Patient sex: M
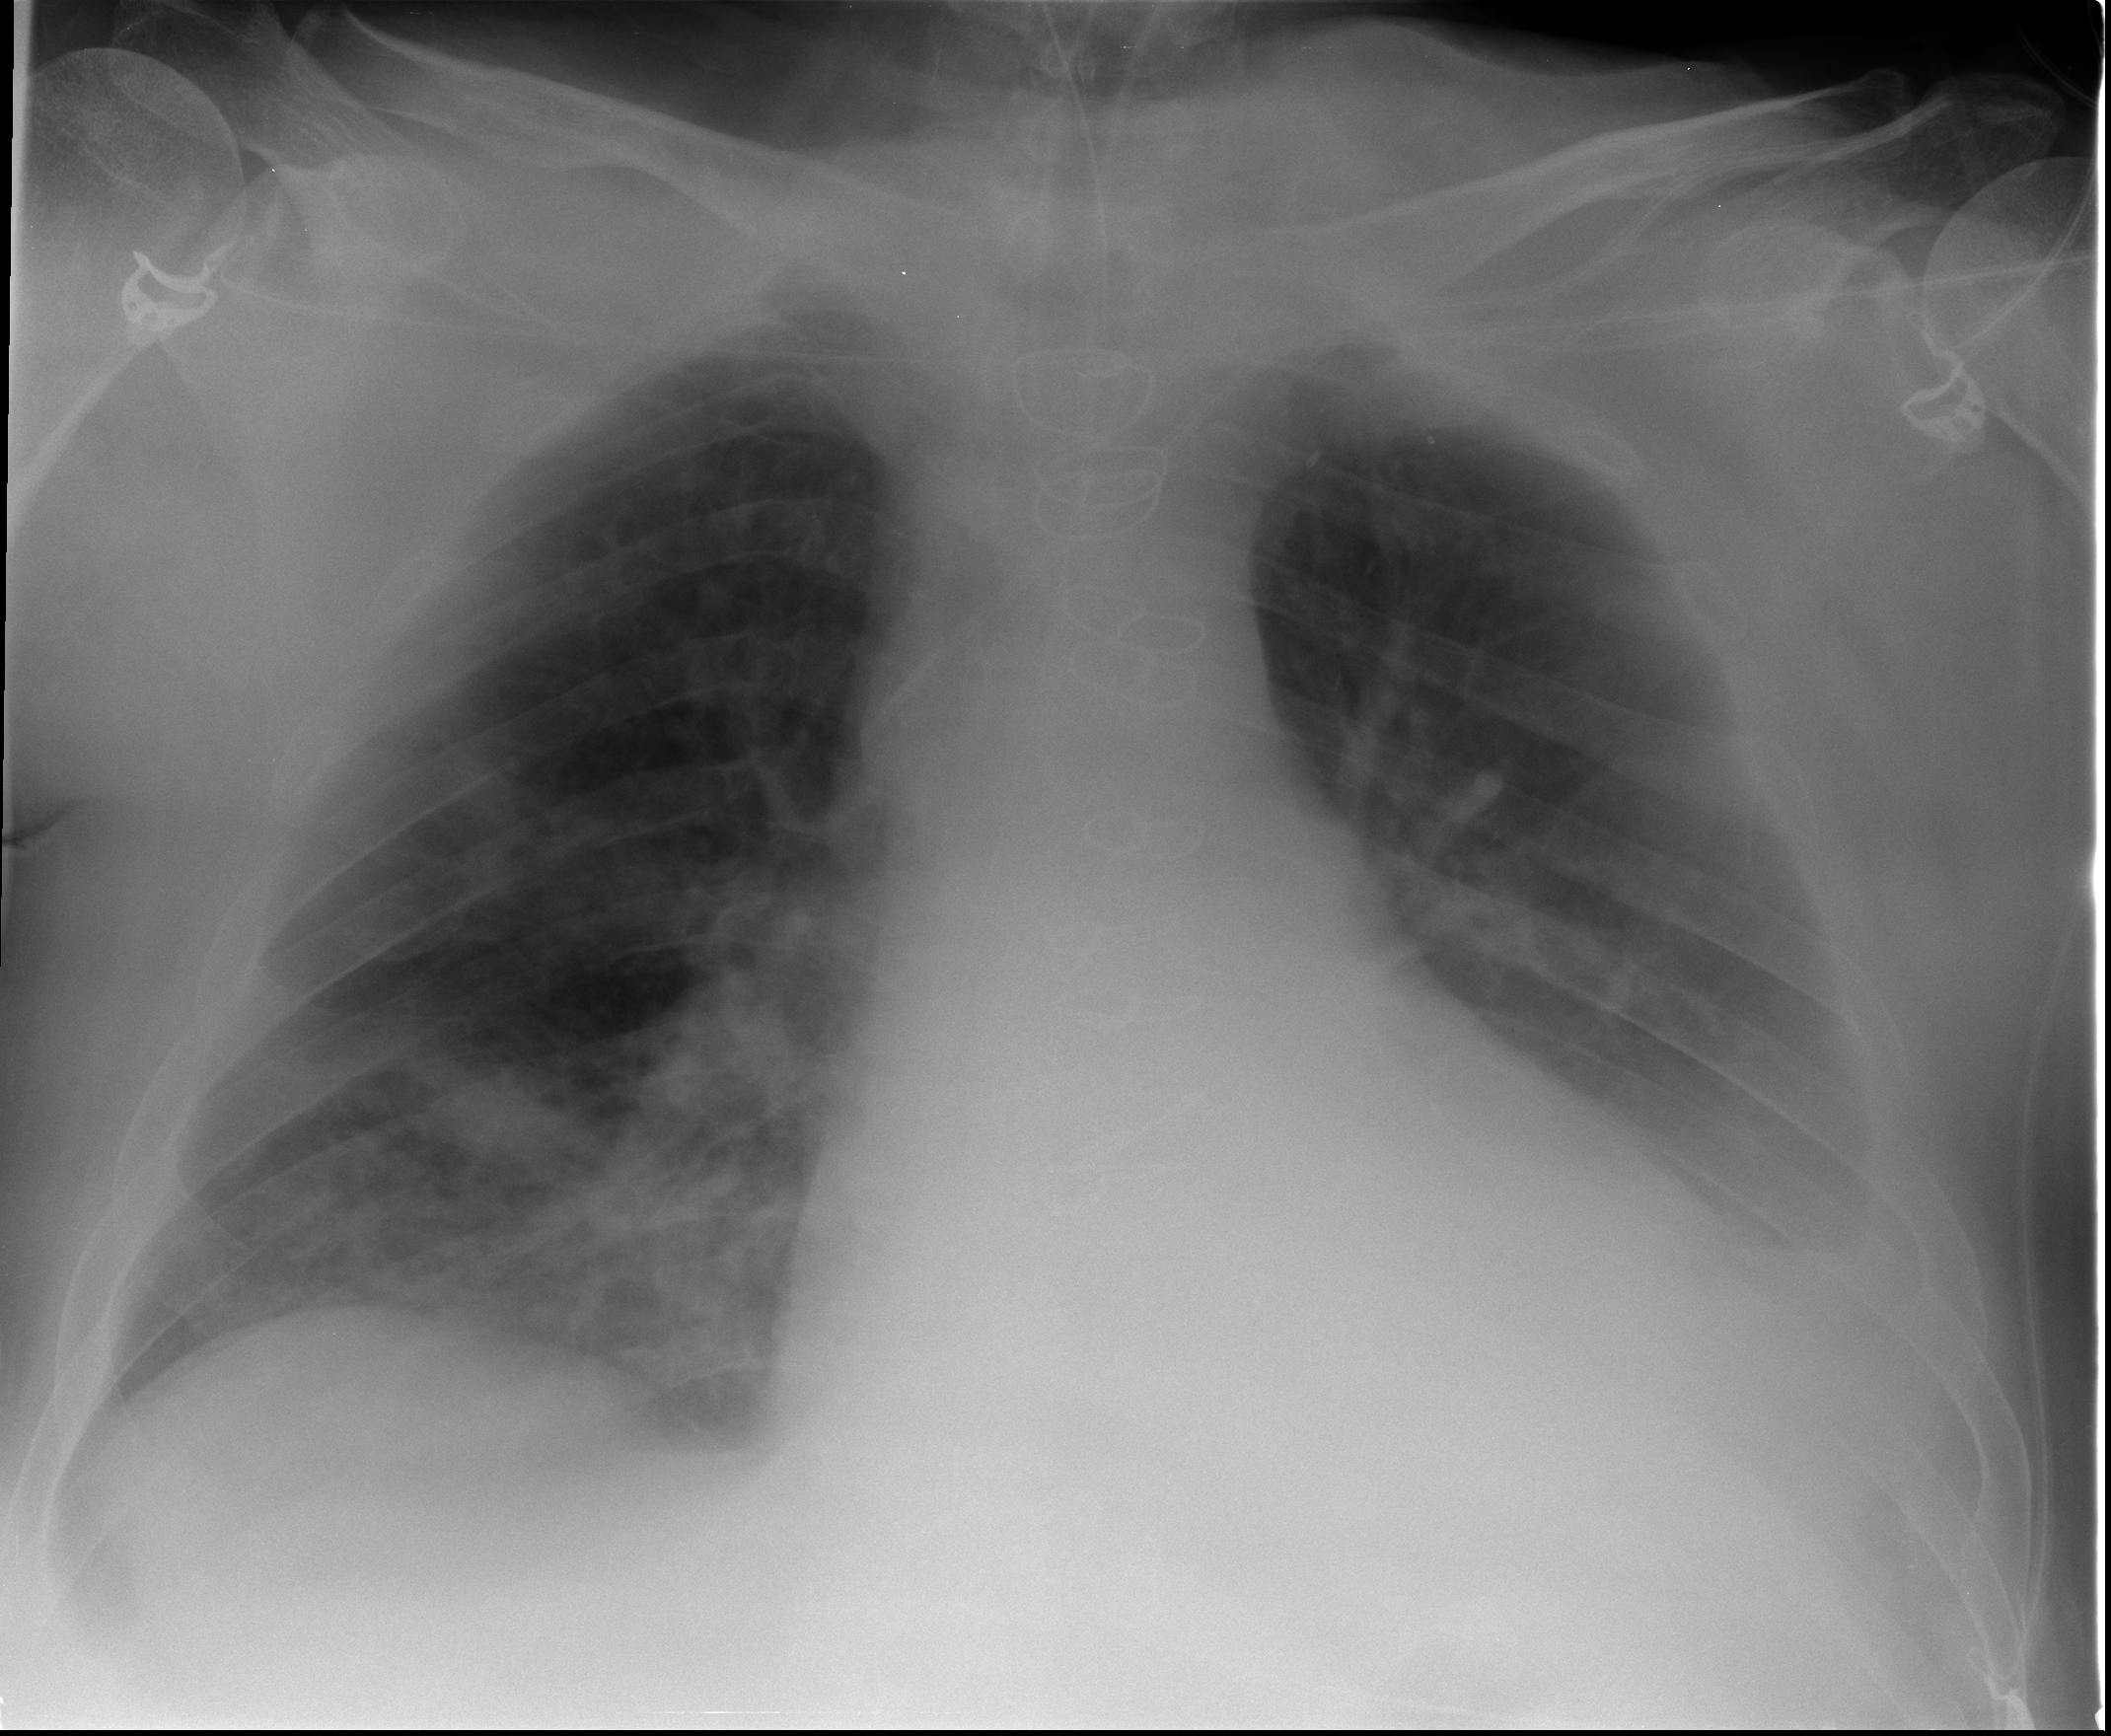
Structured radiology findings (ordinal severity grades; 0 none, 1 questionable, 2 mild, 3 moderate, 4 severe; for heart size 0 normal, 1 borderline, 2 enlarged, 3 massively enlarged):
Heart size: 0
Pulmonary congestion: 0
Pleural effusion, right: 1
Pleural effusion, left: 2
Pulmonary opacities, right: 1
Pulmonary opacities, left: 0
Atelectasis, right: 2
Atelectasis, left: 2